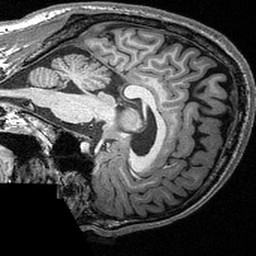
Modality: T1w
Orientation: sagittal
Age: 20
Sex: male
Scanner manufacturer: siemens
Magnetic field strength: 3 T
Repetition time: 2.53 s
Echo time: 0.00309 s